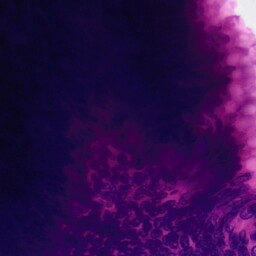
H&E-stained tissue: Colon